Question: I'm trying to run a ClickOnce installer and I get this useless error message from Windows 7: "Windows can't open this file".
The file extension is '.appref-ms'
Has anyone seen this or have any advice?

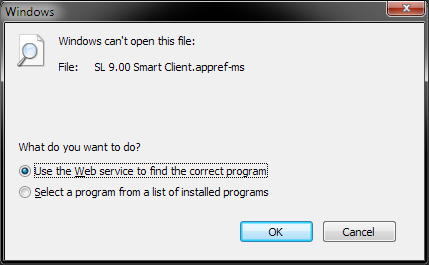
Answer: I had this issue on a client's machine. It appears that the operating system does not know the correct association for the file extension, but in reality .appref-ms is not a normal extension and is not directly associated with any program.
I found the following page eventually:
<URL>
This contains some information on restoring potentially damaged registry keys, which can cause this issue. However, in my opinion it gives the wrong advice to associate dfshim.dll with .appref-ms. When I did this, it created an association to that dll in the registry, but upon checking the registry of a working machine, no such association exists. This association also causes .appref-ms files to lose their application specific icons, and display instead this icon:
In addition, this association did not actually launch my application successfully, but for some others it may actually work (I don't know).
The correct solution is to restore even more registry keys, which cascade to allow windows to treat .appref-ms files more like applications than files to be opened with programs. The necessary keys are below (I may have overzealously included a couple that are not strictly necessary, but at least some of them are):
'''
Windows Registry Editor Version 5.00
[HKEY_CLASSES_ROOT\.appref-ms]
@="Application.Reference"
[HKEY_CLASSES_ROOT\.application]
"Content Type"="application/x-ms-application"
@="Application.Manifest"
[HKEY_LOCAL_MACHINE\SOFTWARE\Classes\Application.Reference\shell]
@="open"
[HKEY_LOCAL_MACHINE\SOFTWARE\Classes\Application.Reference\shell\open]
[HKEY_LOCAL_MACHINE\SOFTWARE\Classes\Application.Reference\shell\open\command]
@=""C:\Windows\System32\rundll32.exe" "C:\Windows\System32\dfshim.dll",ShOpenVerbShortcut %1|%2"
[HKEY_LOCAL_MACHINE\SOFTWARE\Classes\Application.Manifest\shell]
@="open"
[HKEY_LOCAL_MACHINE\SOFTWARE\Classes\Application.Manifest\shell\open]
[HKEY_LOCAL_MACHINE\SOFTWARE\Classes\Application.Manifest\shell\open\command]
@=""C:\Windows\System32\rundll32.exe" "C:\Windows\System32\dfshim.dll",ShOpenVerbApplication %1"
'''
This appears to apply to both .application and .appref-ms type files. The first key identifies .appref-ms as class "Application.Reference". The later key under "Classes\Application.Reference" defines how these types are launched. These are not simple "open with" associations that Windows is trying to help you create (and which will be created under HKCU instead of HKLM).